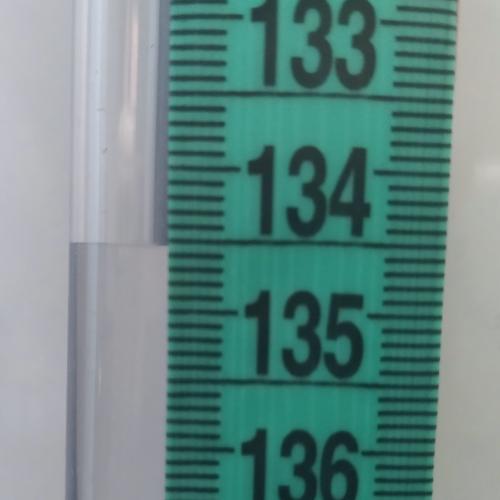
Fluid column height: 134.5 cm